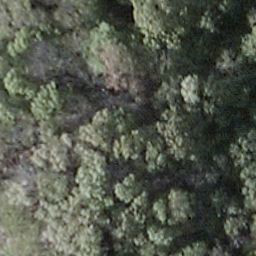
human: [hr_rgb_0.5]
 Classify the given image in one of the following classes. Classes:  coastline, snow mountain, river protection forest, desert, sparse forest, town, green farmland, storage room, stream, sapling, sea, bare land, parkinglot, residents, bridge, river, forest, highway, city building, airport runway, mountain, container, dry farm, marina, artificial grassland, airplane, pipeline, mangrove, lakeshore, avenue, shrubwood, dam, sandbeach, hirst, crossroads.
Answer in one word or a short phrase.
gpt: shrubwood